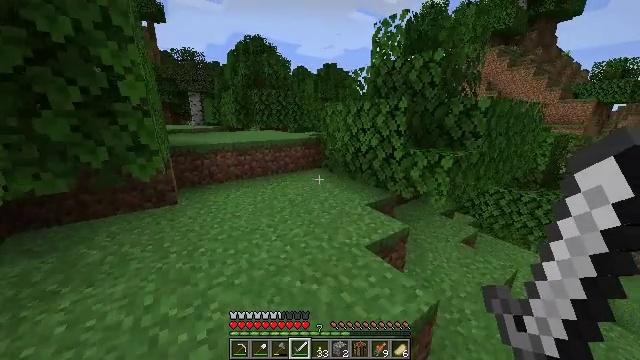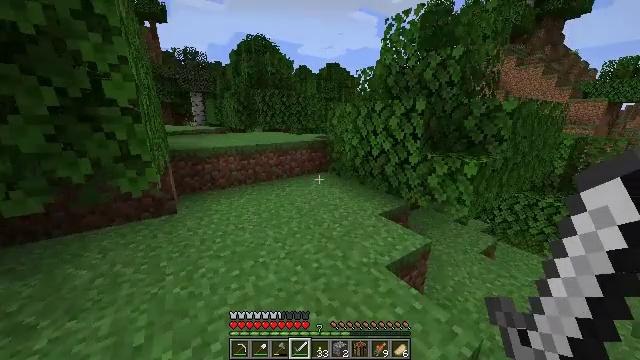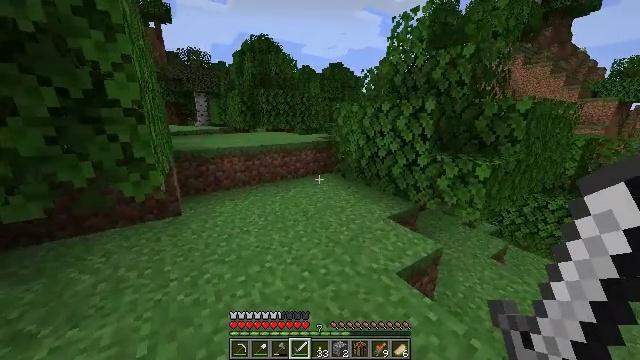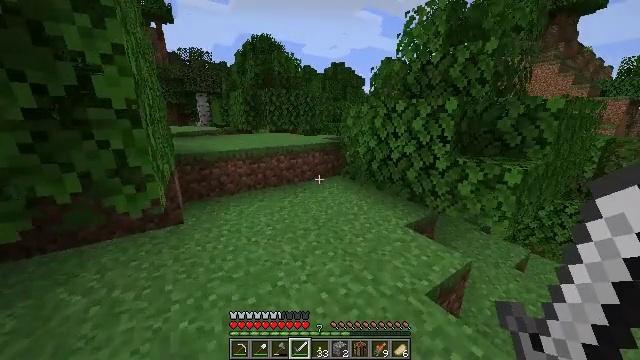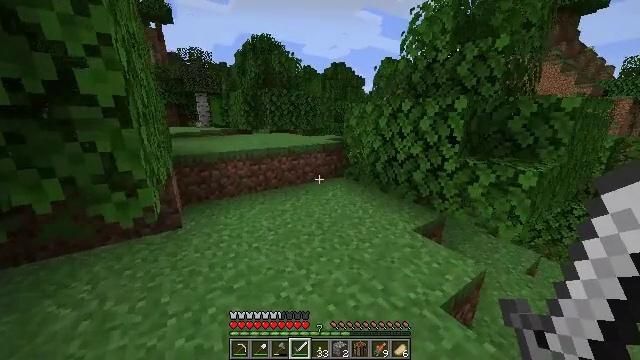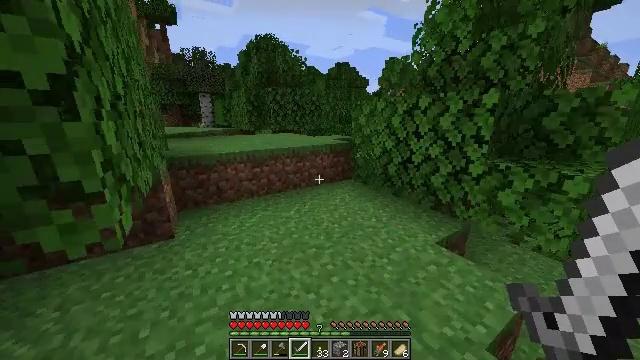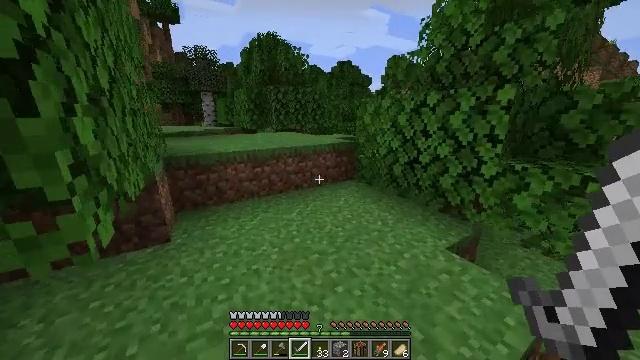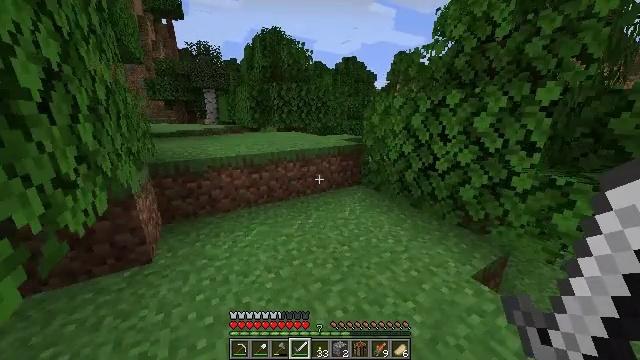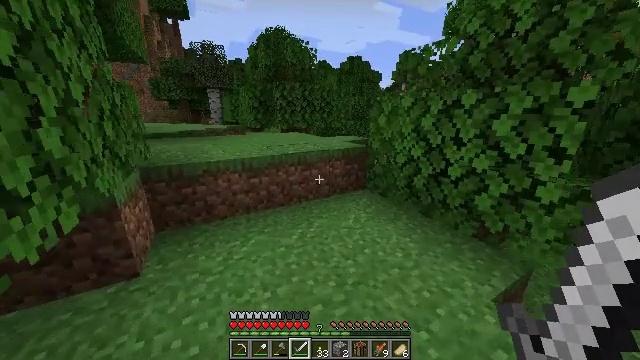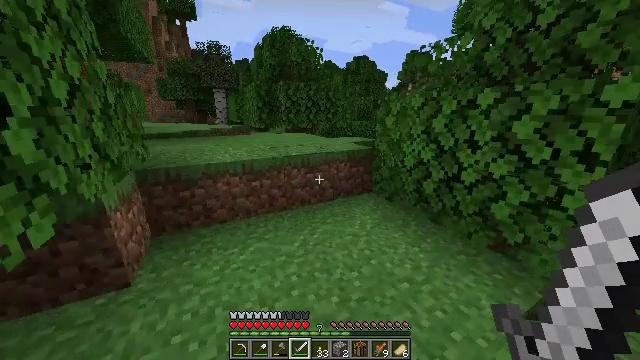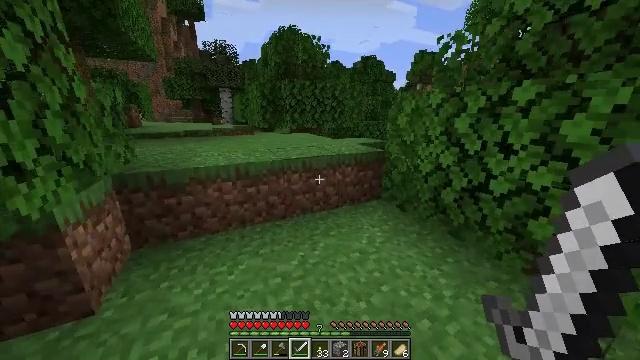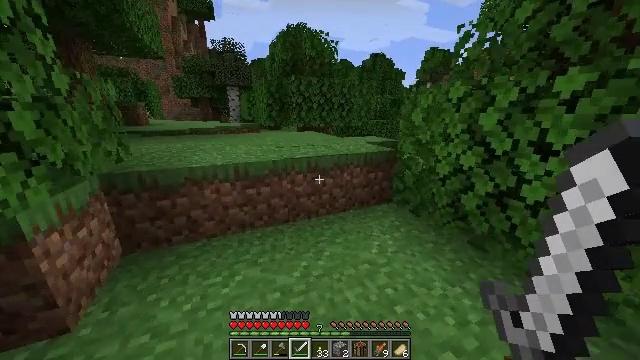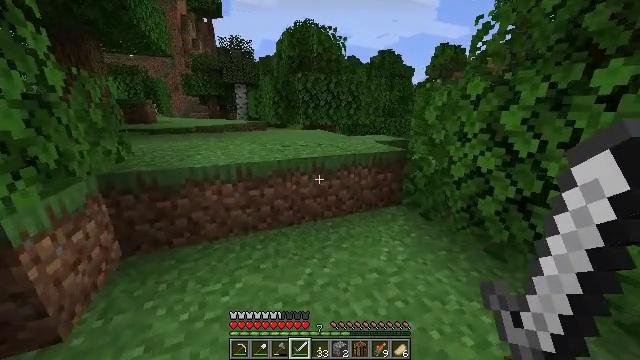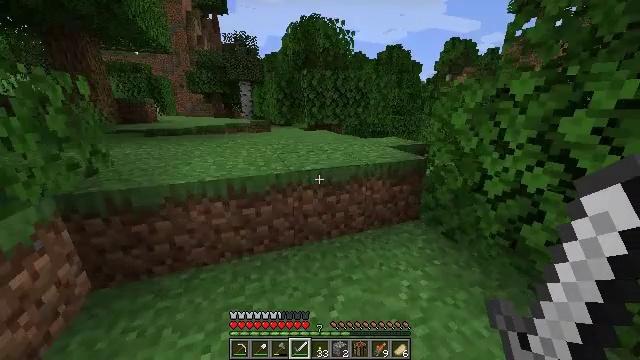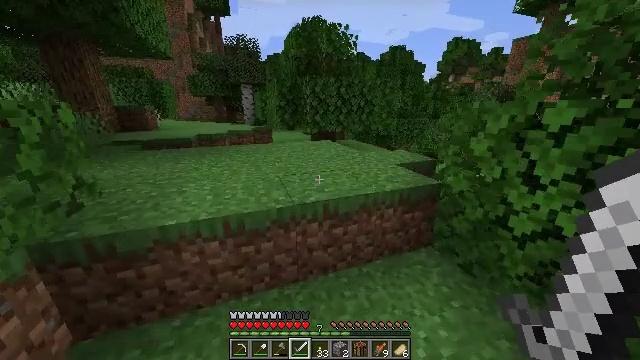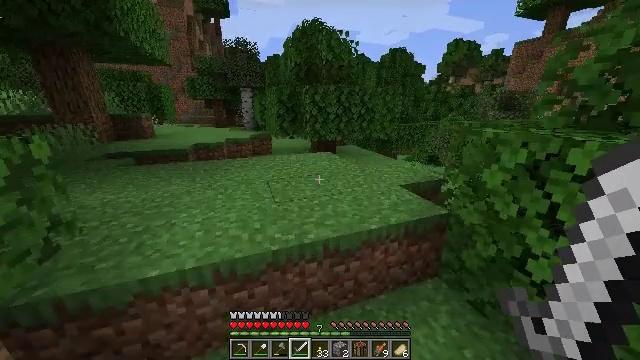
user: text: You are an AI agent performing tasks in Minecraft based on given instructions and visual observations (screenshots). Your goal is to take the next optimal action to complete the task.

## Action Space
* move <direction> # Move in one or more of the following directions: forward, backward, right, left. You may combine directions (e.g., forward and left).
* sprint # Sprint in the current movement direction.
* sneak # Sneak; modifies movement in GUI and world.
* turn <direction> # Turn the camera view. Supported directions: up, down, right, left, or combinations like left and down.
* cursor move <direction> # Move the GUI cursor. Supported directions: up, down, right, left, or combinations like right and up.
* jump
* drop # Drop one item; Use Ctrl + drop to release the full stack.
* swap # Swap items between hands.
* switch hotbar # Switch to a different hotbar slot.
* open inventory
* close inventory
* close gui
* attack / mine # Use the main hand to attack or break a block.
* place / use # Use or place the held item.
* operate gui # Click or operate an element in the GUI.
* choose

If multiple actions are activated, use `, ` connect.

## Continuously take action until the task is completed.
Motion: motion action
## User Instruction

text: Fish and kill the salmon.
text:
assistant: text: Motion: move forward and move left, sprint
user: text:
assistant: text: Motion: move forward and move left, sprint
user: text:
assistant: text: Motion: move forward, sprint
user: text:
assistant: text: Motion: move forward, sprint
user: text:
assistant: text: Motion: move forward, sprint
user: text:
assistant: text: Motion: move forward, sprint
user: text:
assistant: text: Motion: move forward, sprint, turn left
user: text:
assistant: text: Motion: move forward, sprint, turn left
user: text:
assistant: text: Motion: move forward, sprint, turn left
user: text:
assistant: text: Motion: move forward, sprint, turn left
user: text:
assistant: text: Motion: move forward, sprint, turn left
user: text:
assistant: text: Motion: move forward, sprint, turn left
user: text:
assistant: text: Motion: move forward, sprint, turn left
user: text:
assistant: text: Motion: move forward, sprint, jump
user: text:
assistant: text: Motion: move forward, sprint, jump
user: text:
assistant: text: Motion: move forward, sprint, jump
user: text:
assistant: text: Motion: move forward, sprint, jump
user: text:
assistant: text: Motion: move forward, sprint, jump
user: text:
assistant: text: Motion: move forward, sprint
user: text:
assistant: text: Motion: move forward, sprint, turn right
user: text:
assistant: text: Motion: move forward, sprint, turn right
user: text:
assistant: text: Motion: move forward, sprint, turn right
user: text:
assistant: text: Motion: move forward, sprint, turn right
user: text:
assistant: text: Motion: move forward, sprint
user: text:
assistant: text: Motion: move forward, sprint
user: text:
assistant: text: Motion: move forward, sprint
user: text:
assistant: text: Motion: move forward, sprint
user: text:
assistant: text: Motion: move forward, sprint, turn right
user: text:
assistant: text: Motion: move forward, sprint, turn right
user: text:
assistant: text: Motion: move forward, sprint, turn right